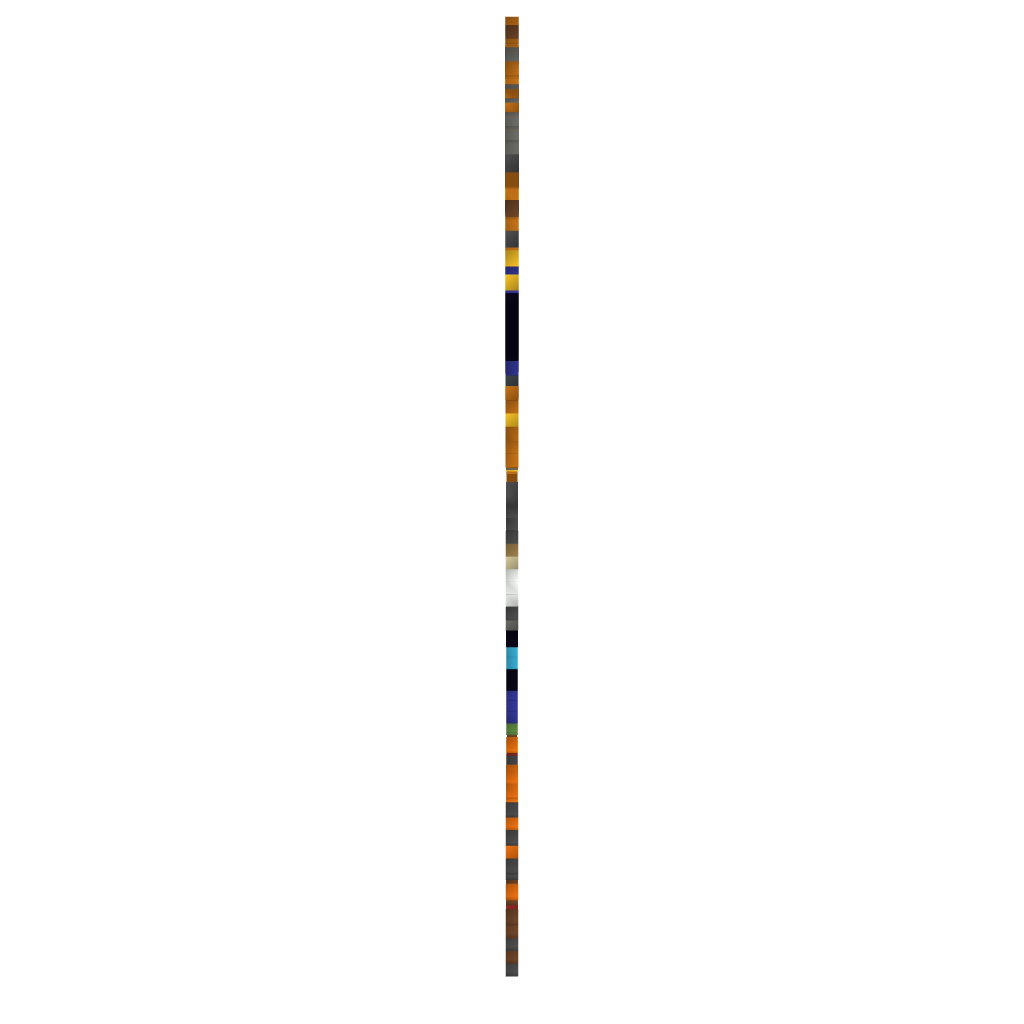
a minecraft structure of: Wily Machine #9 Small Version (ErnieCIII)